Field crop: tomato
Growth stage: 1
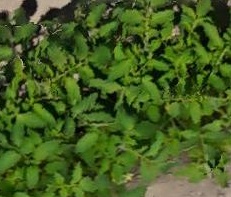
Species: tomato